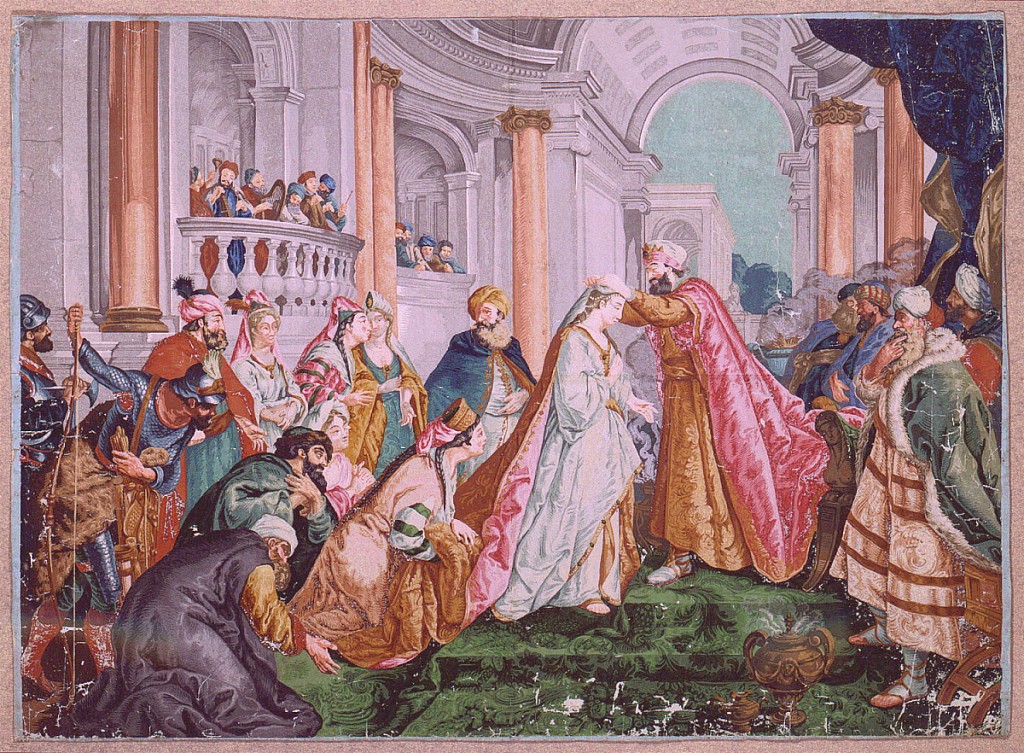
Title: Le Couronnement d'Esther
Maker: Jean-François de Troy, French, 1679–1752
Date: ca. 1825
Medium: Block-printed on handmade paper
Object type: Firescreen
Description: Horizontal rectangle, printed in brilliant colors on two joined sheets of paper. A coronation scene is taking place in a beautiful outdoor architectural setting.